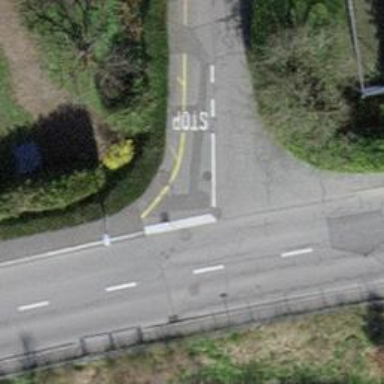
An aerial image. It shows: Sidewalk along the footway.